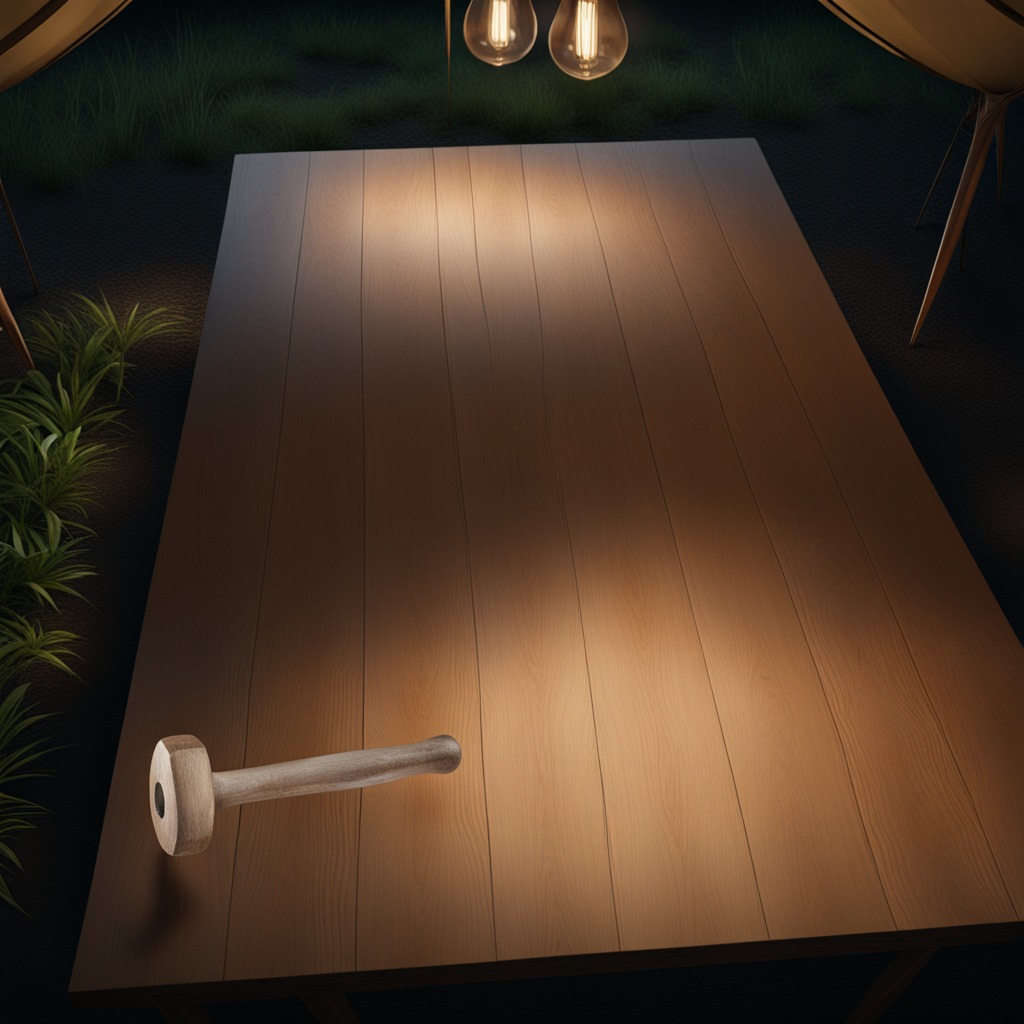
A hammer is lying on the wooden table inside a jungle field workshop tent at night dim ambient light soft shadows worn but